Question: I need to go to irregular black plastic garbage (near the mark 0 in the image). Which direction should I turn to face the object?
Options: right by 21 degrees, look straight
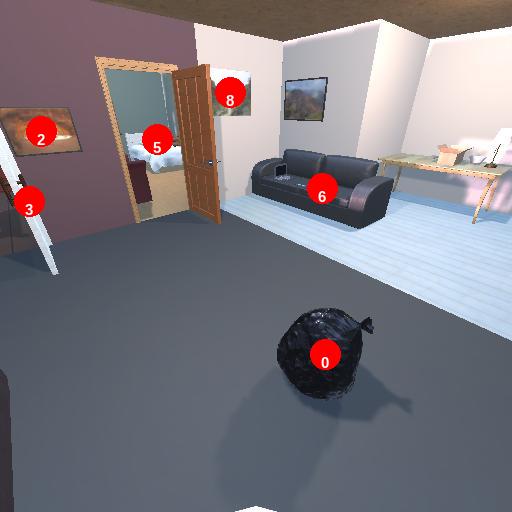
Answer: right by 21 degrees